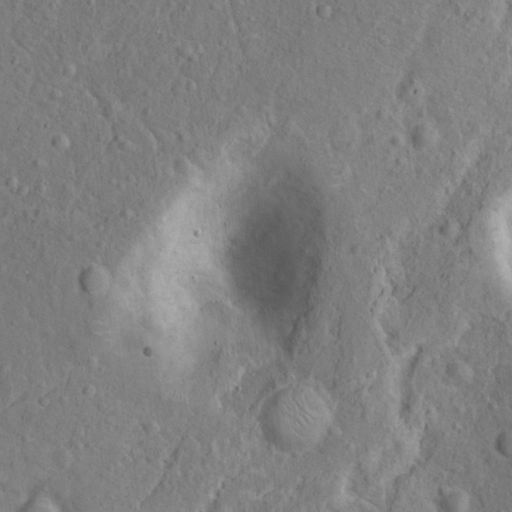
Classes present: Background, Cone